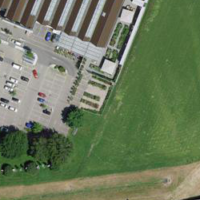
EUNIS habitat code: 55
Species observed at this site:
Helleborus niger